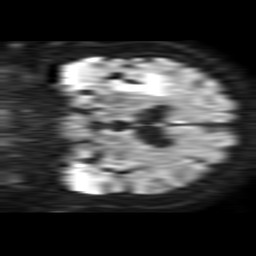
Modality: TRACE
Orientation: coronal
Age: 78
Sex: female
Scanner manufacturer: philips
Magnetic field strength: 1.5 T
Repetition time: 3.275 s
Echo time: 0.06922 s